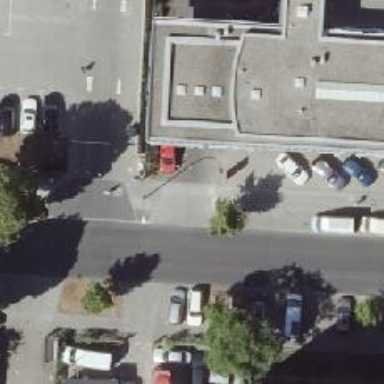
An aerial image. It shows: Road serving as parking aisle.